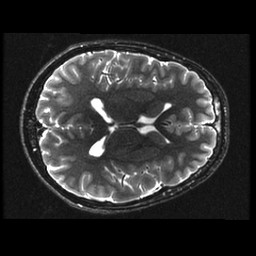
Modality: T2w
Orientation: axial
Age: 18
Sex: male
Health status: ill
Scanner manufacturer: ge
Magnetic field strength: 3 T
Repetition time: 7.5 s
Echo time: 0.1015 s